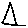
Label: triangle